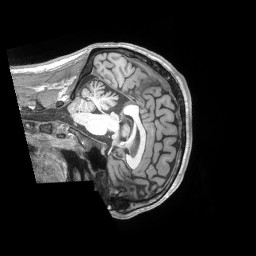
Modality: T1w
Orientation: sagittal
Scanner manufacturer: siemens
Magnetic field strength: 3 T
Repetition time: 2.53 s
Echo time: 0.00169 s